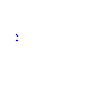
Particle: proton